Aerial crown-view tile of a tropical tree (Barro Colorado Island, Panama), acquired 20250414:
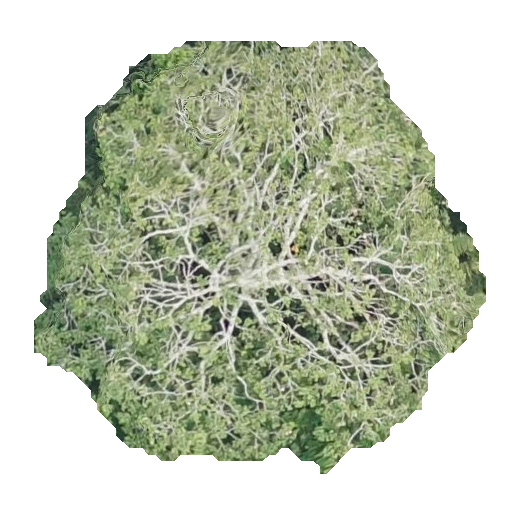
Species: Sterculia apetala
GBIF accepted scientific name: Sterculia apetala
Crown area: 213.402 m²